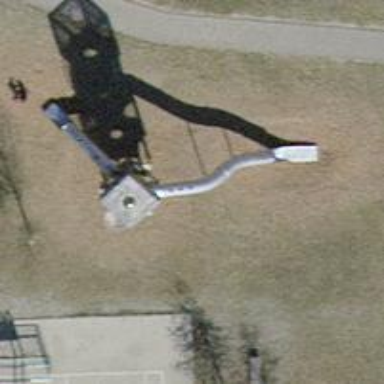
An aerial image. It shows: Playground featuring slide.